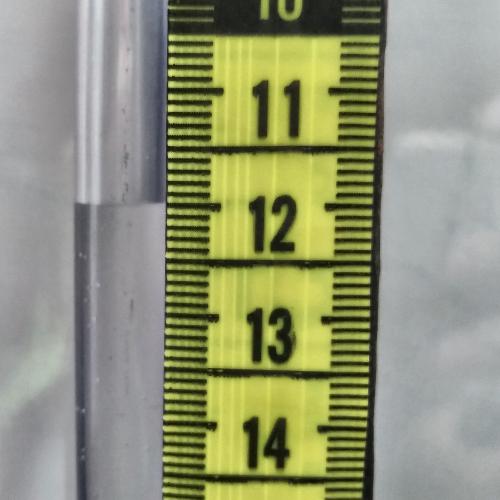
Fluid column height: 12.0 cm